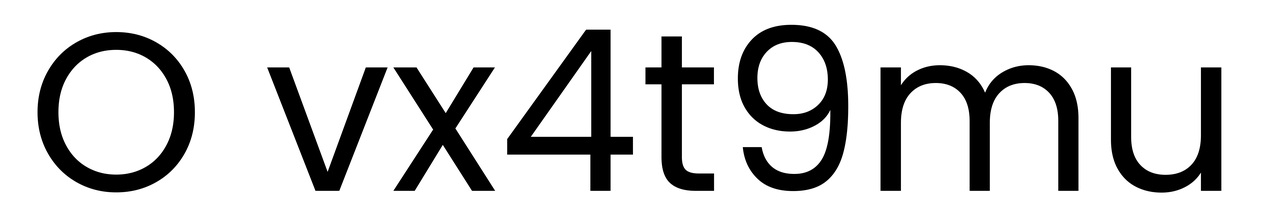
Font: Poppins-Regular